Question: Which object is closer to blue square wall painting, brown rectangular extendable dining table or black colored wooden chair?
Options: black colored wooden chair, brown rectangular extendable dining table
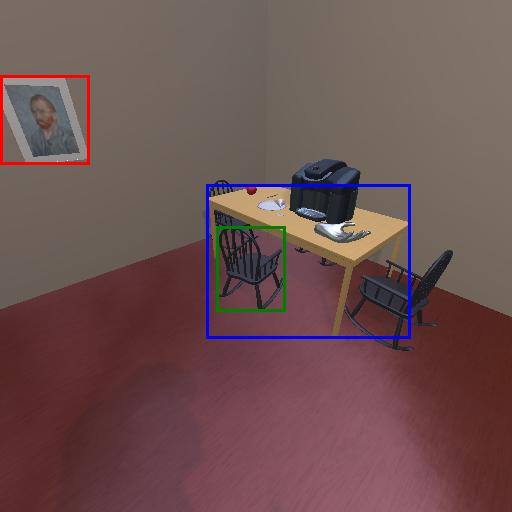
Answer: black colored wooden chair